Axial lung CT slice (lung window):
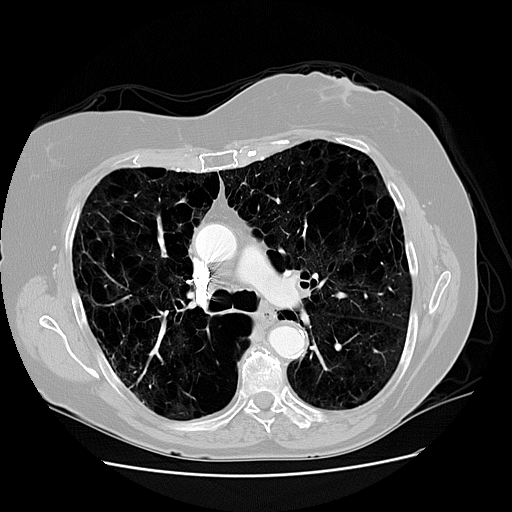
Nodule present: no